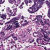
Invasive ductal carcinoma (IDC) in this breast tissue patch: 1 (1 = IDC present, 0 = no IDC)